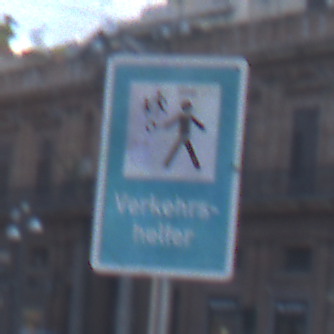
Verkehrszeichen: Verkehrshelfer
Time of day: SunriseSunset
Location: Outdoor (Urban)
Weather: PartlyCloudy
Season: NotSpecified
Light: Natural